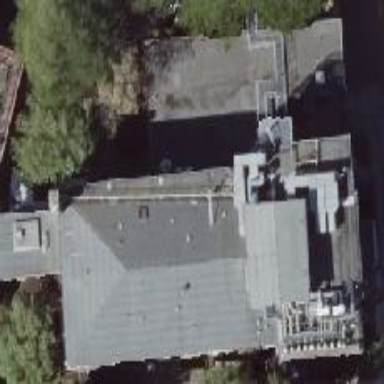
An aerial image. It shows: Hospital building.